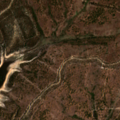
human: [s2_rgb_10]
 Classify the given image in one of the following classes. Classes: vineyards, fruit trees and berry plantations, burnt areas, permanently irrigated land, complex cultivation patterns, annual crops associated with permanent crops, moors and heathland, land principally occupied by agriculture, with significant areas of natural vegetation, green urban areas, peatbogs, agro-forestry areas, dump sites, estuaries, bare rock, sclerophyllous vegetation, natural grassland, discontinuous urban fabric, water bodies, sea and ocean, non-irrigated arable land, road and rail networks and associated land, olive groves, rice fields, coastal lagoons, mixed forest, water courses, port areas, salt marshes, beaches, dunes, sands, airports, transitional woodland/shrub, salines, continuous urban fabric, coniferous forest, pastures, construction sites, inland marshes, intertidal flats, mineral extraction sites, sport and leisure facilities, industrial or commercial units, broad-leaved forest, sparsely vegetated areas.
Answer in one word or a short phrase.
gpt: agro-forestry areas, broad-leaved forest, transitional woodland/shrub, water bodies